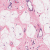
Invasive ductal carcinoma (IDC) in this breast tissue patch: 0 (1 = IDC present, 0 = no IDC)